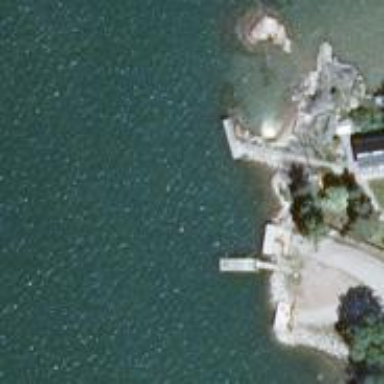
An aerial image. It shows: Man-made pier.